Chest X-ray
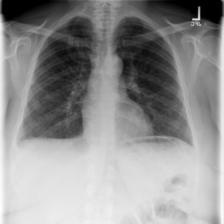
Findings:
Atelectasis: negative
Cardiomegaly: negative
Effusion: negative
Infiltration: negative
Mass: negative
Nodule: negative
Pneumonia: negative
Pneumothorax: positive
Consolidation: negative
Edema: negative
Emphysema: negative
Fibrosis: negative
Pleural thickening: positive
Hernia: negative